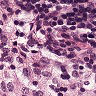
Metastatic tissue present: no